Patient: sex M, age 46
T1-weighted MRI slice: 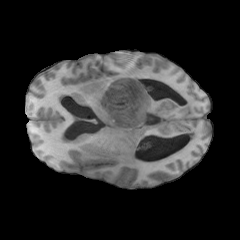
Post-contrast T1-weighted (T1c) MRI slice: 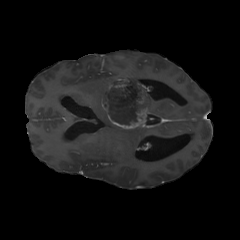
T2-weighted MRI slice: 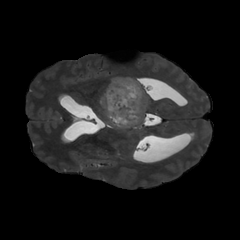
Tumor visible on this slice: yes
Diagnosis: Glioblastoma, IDH-wildtype
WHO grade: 4